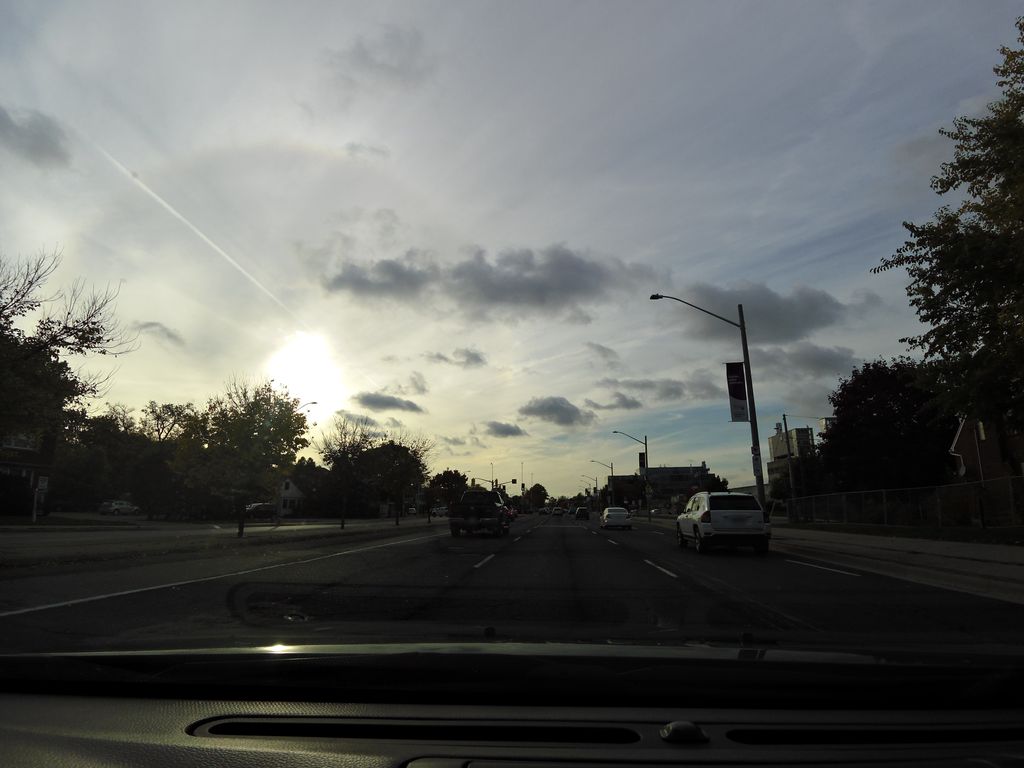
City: hamilton